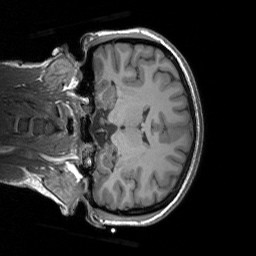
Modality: T1w
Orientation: coronal
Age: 21
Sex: female
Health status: healthy
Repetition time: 1.9 s
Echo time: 0.00252 s